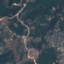
Land use / land cover: HerbaceousVegetation